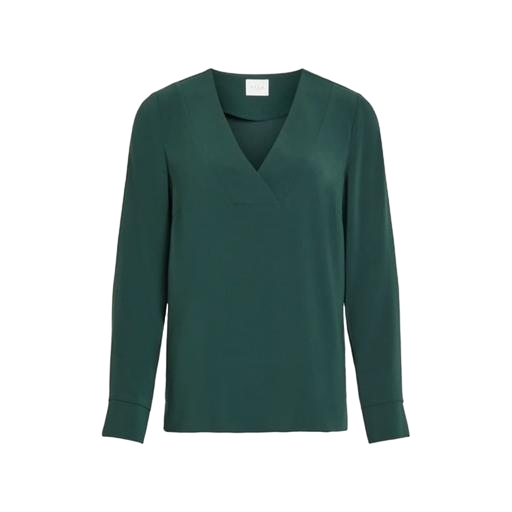
green v-neck blouse, green v-neck shirt, v-neck long-sleeve blouse, white background